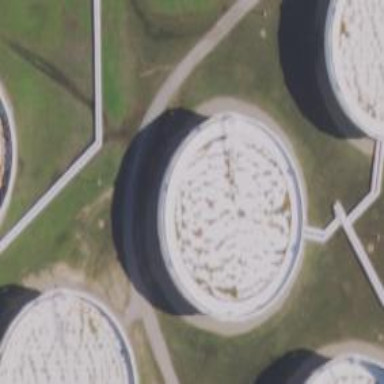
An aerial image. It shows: Storage tank created as man-made structure.